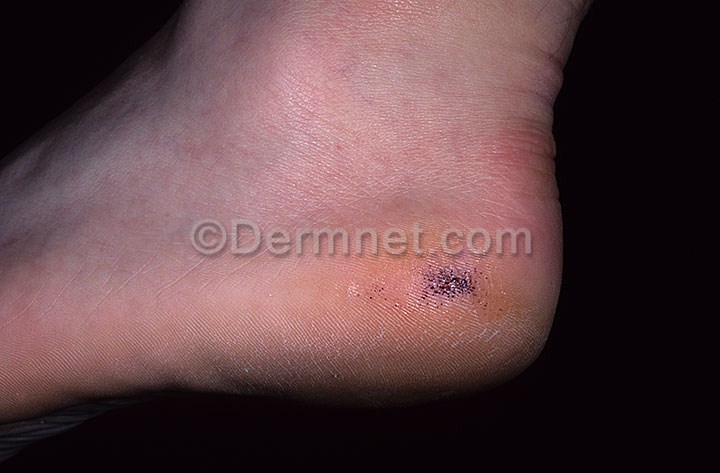
Disease: Warts Molluscum and other Viral Infections